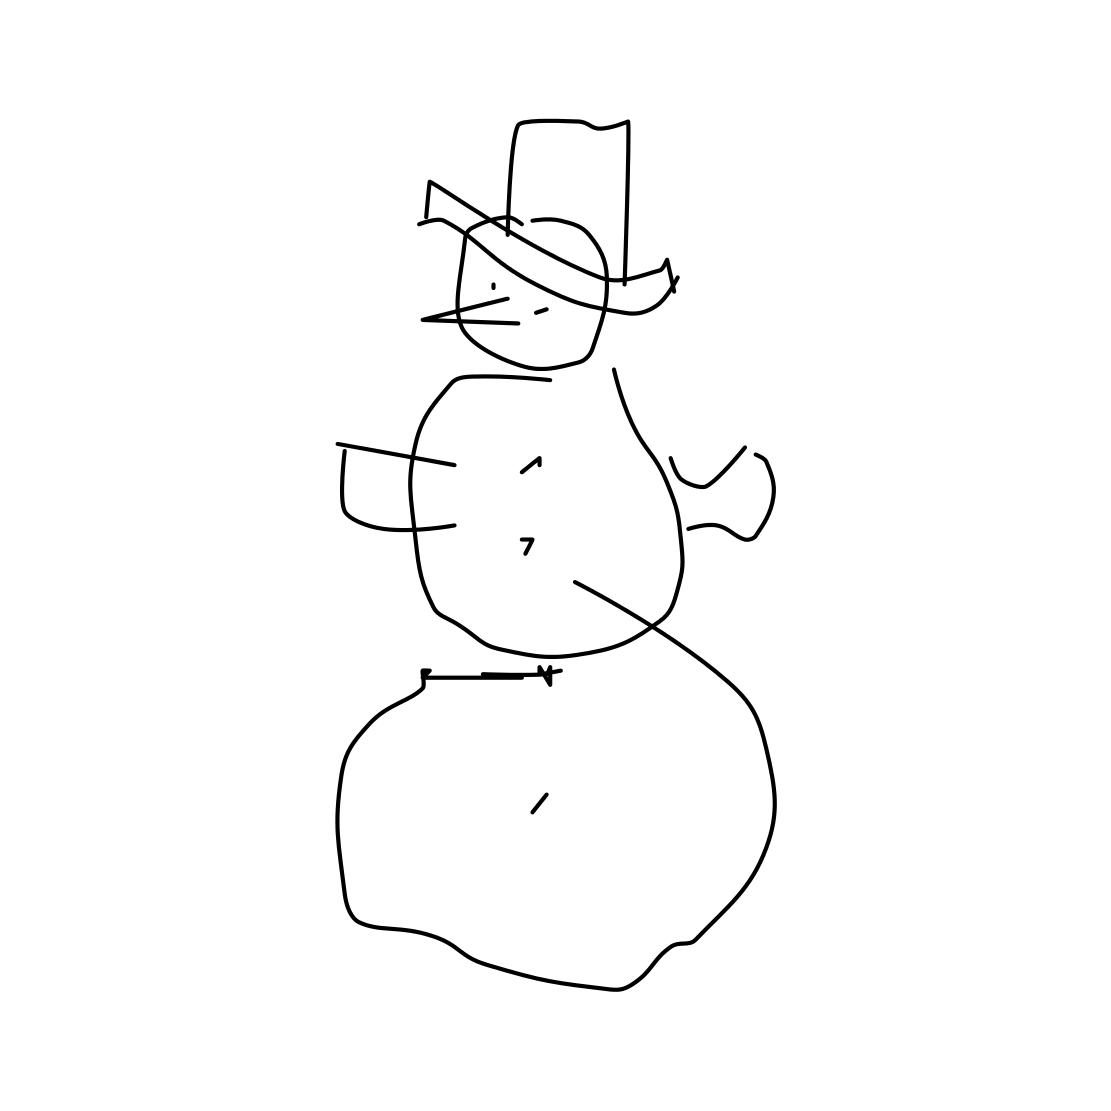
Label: snowman